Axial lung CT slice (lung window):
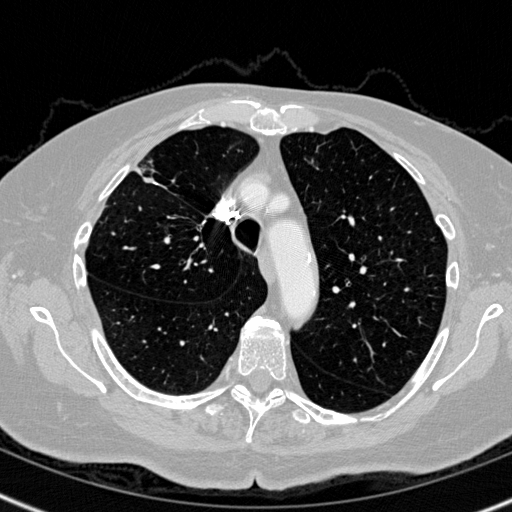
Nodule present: no